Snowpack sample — Snodgrass Mountain, Crested Butte, Colorado (2/4/25, 12:06 PM MST)
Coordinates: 38.923, -106.968
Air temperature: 35 °F
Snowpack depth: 80 cm
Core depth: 50 cm
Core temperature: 30.2 °F
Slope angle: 14°, slope face: 78°
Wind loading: low
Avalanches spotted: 0
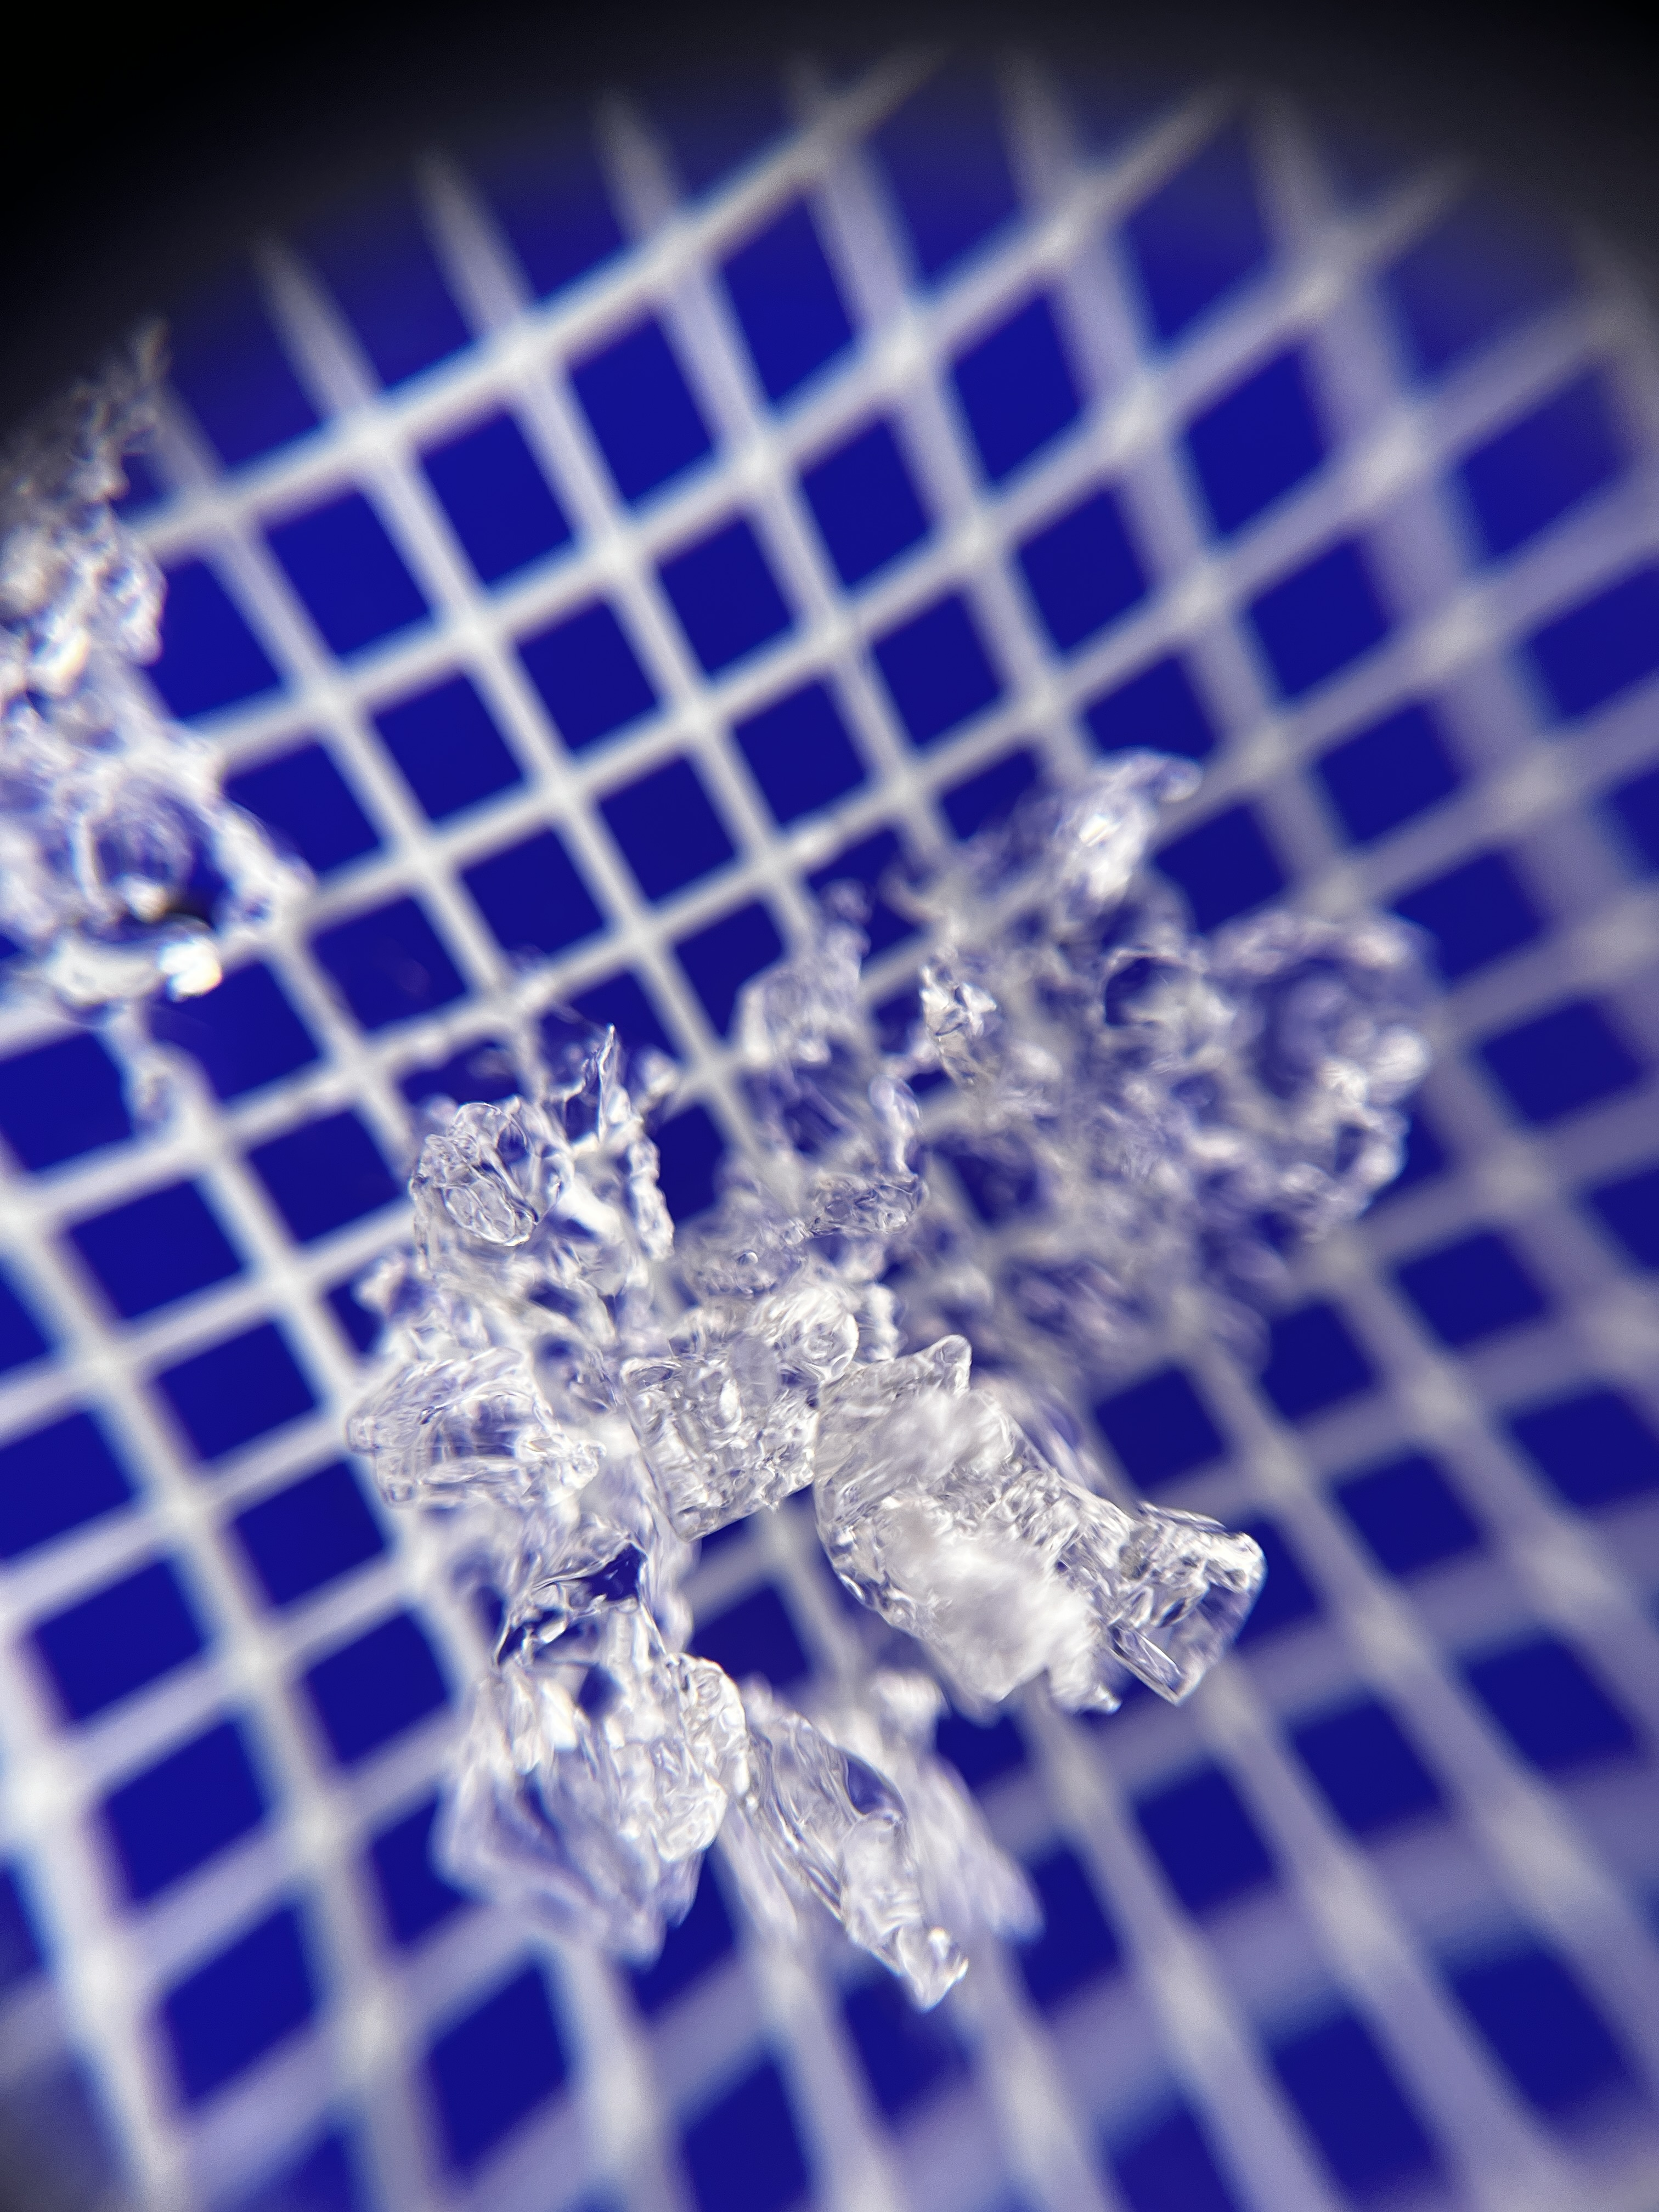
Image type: magnified_profile
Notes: No avalanches nearby, unusually warm weather for the last month reported by residents, Collected 25 yards from treeline